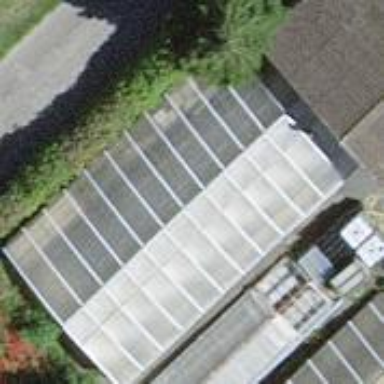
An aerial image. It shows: Greenhouse.